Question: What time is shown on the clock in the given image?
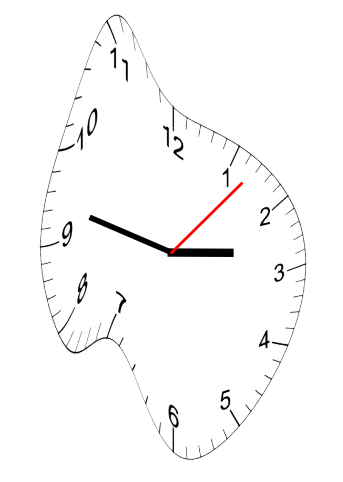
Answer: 02:47:07